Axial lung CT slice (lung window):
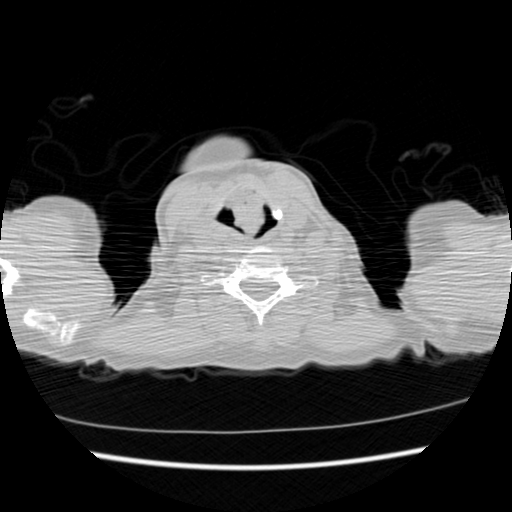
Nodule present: no